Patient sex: F
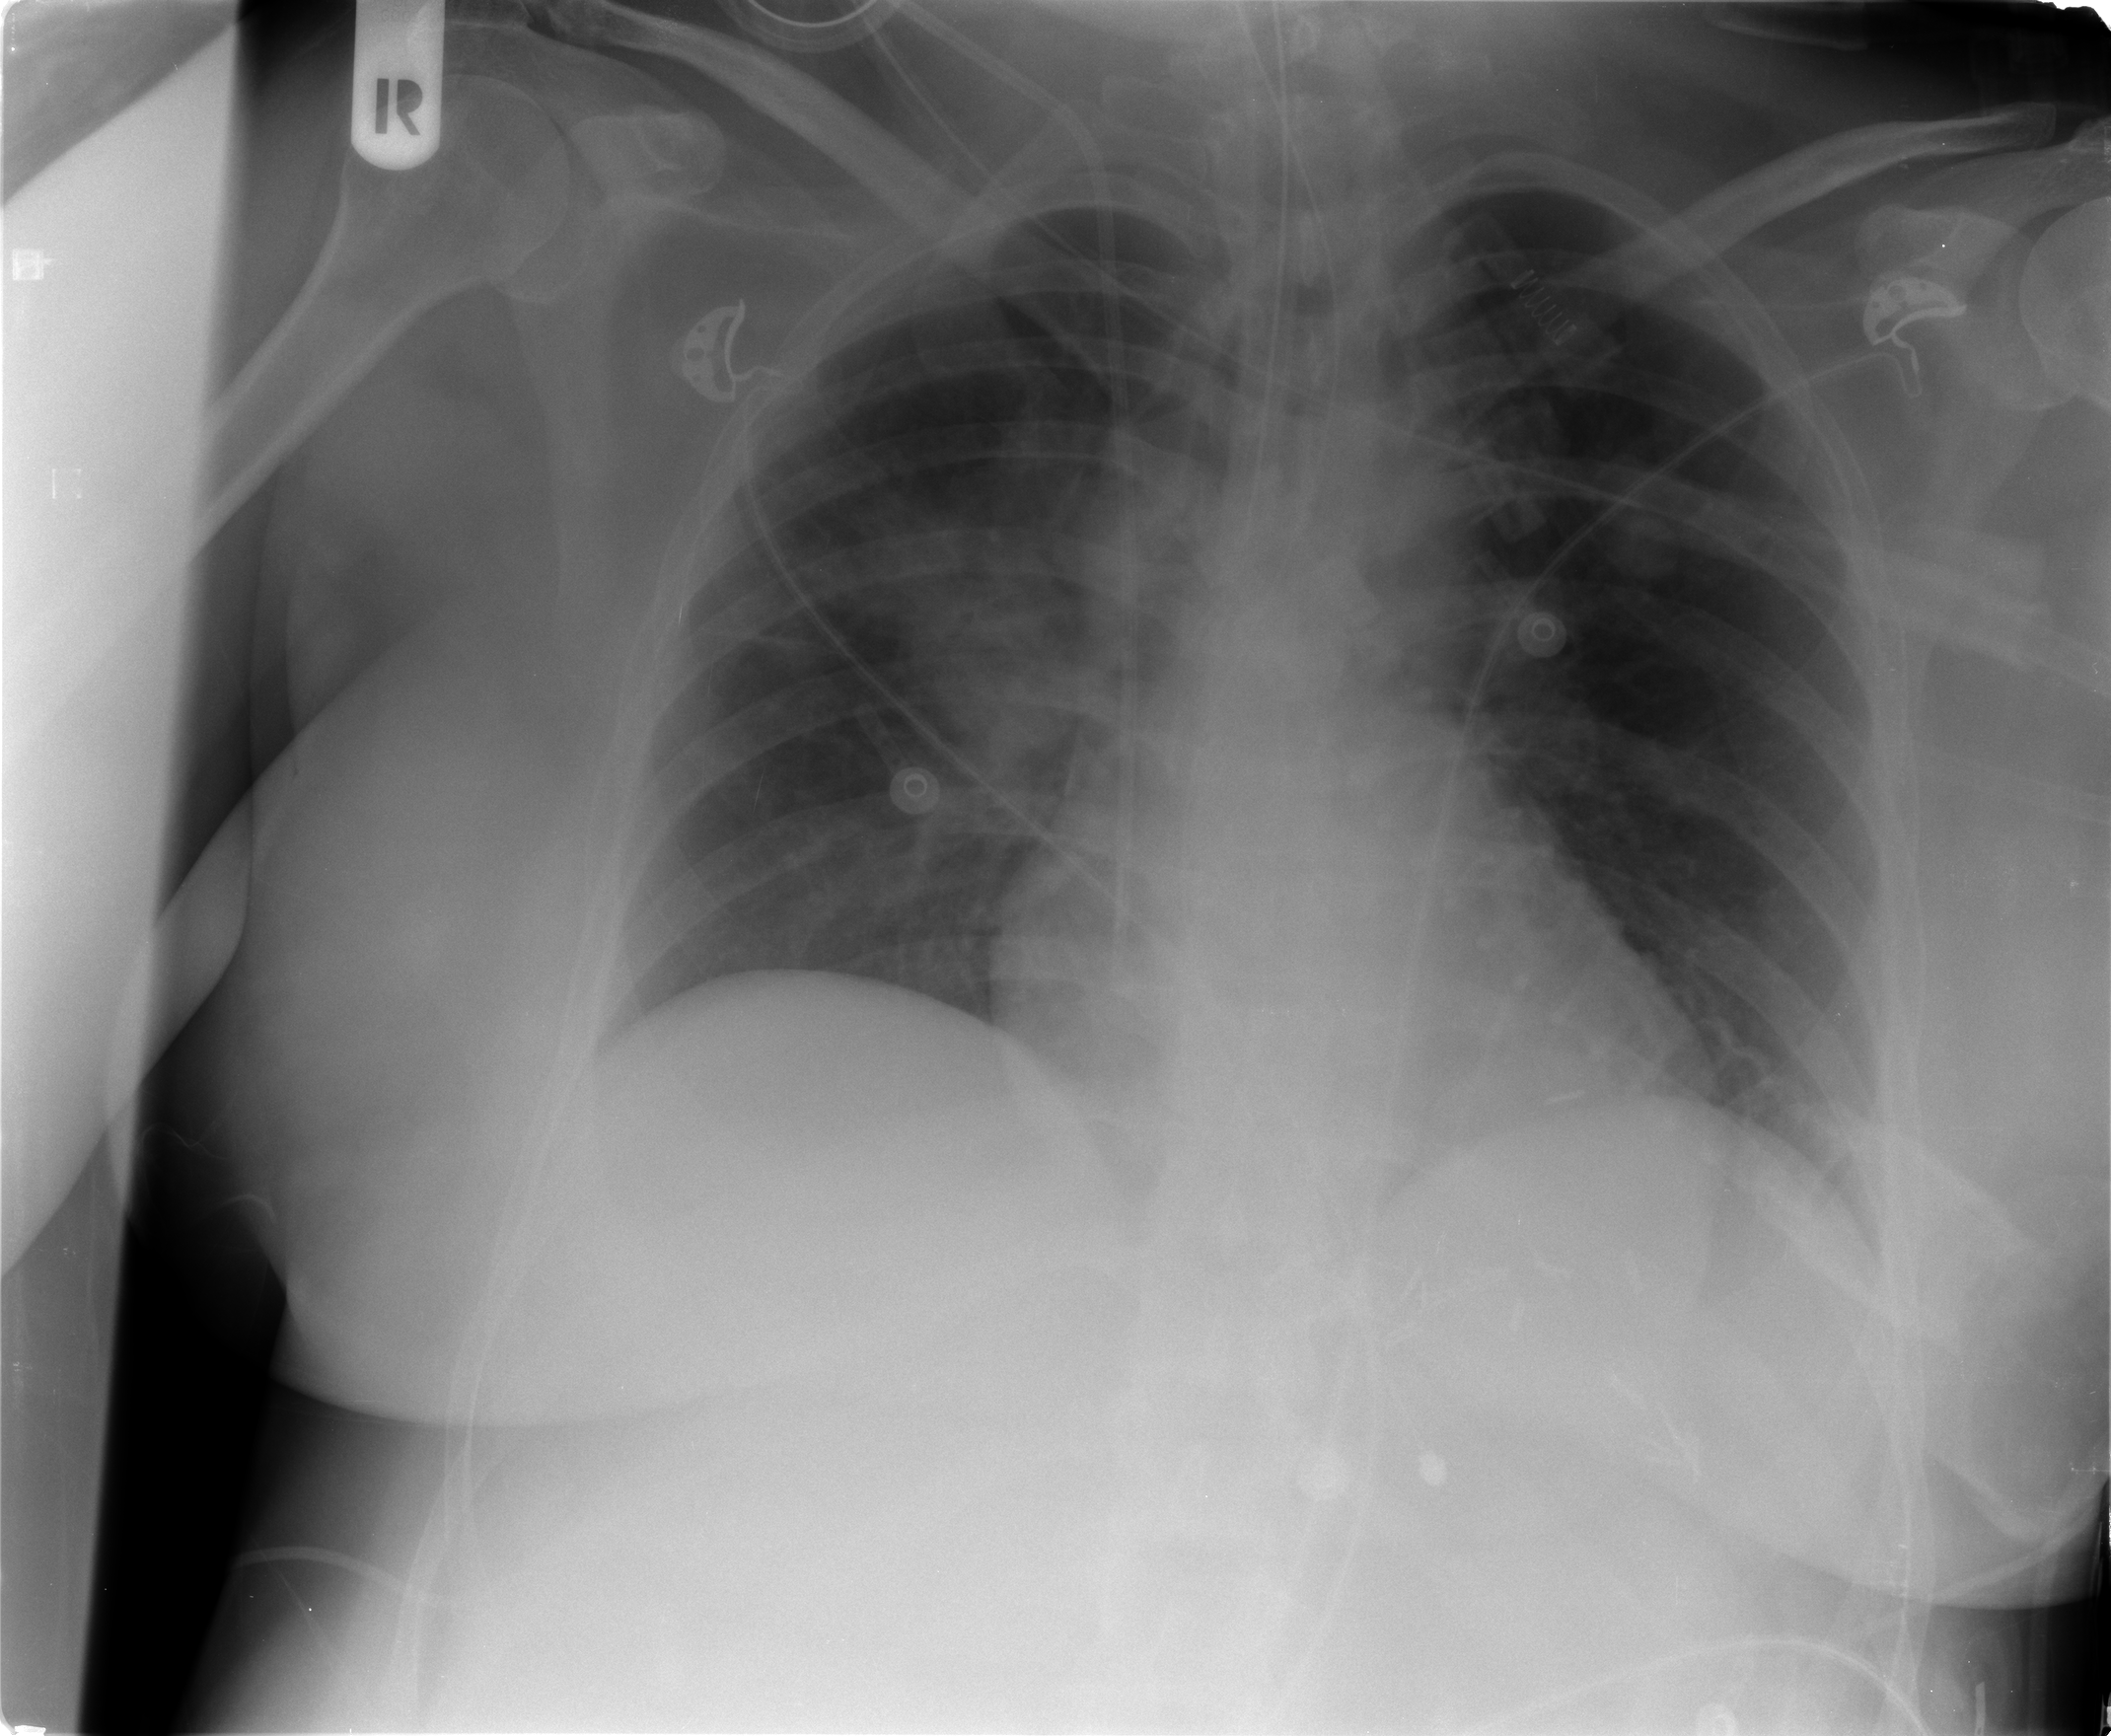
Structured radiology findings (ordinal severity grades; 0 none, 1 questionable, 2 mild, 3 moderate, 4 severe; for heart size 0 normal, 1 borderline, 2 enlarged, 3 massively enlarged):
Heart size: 0
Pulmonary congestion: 0
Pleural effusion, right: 0
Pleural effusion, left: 0
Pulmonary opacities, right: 3
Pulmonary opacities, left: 0
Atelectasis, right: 2
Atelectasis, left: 0